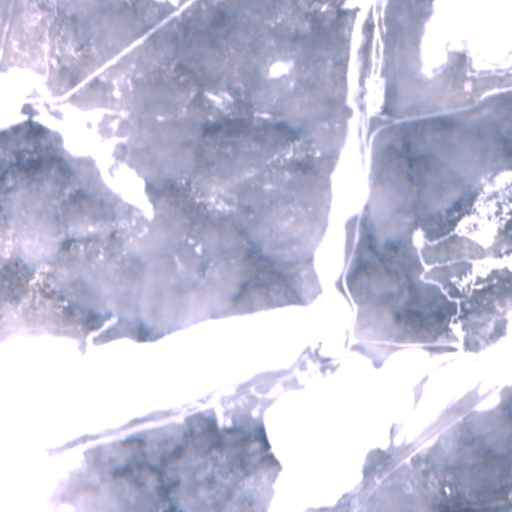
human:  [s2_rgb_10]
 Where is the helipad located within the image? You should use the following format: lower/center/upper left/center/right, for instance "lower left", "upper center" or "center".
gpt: The helipad is located in the lower left of the image.
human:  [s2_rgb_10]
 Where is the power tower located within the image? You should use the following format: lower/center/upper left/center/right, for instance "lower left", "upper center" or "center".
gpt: The power tower is located in the upper left of the image.
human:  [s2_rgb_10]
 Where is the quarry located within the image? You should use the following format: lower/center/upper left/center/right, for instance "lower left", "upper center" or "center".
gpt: The quarry is located in the upper right of the image.
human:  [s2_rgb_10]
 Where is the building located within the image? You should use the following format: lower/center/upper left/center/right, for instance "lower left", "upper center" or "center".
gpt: The building is located in the lower right of the image.
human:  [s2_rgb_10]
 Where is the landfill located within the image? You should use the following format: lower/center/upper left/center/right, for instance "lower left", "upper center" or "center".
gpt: There is no landfill in the image.